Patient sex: M
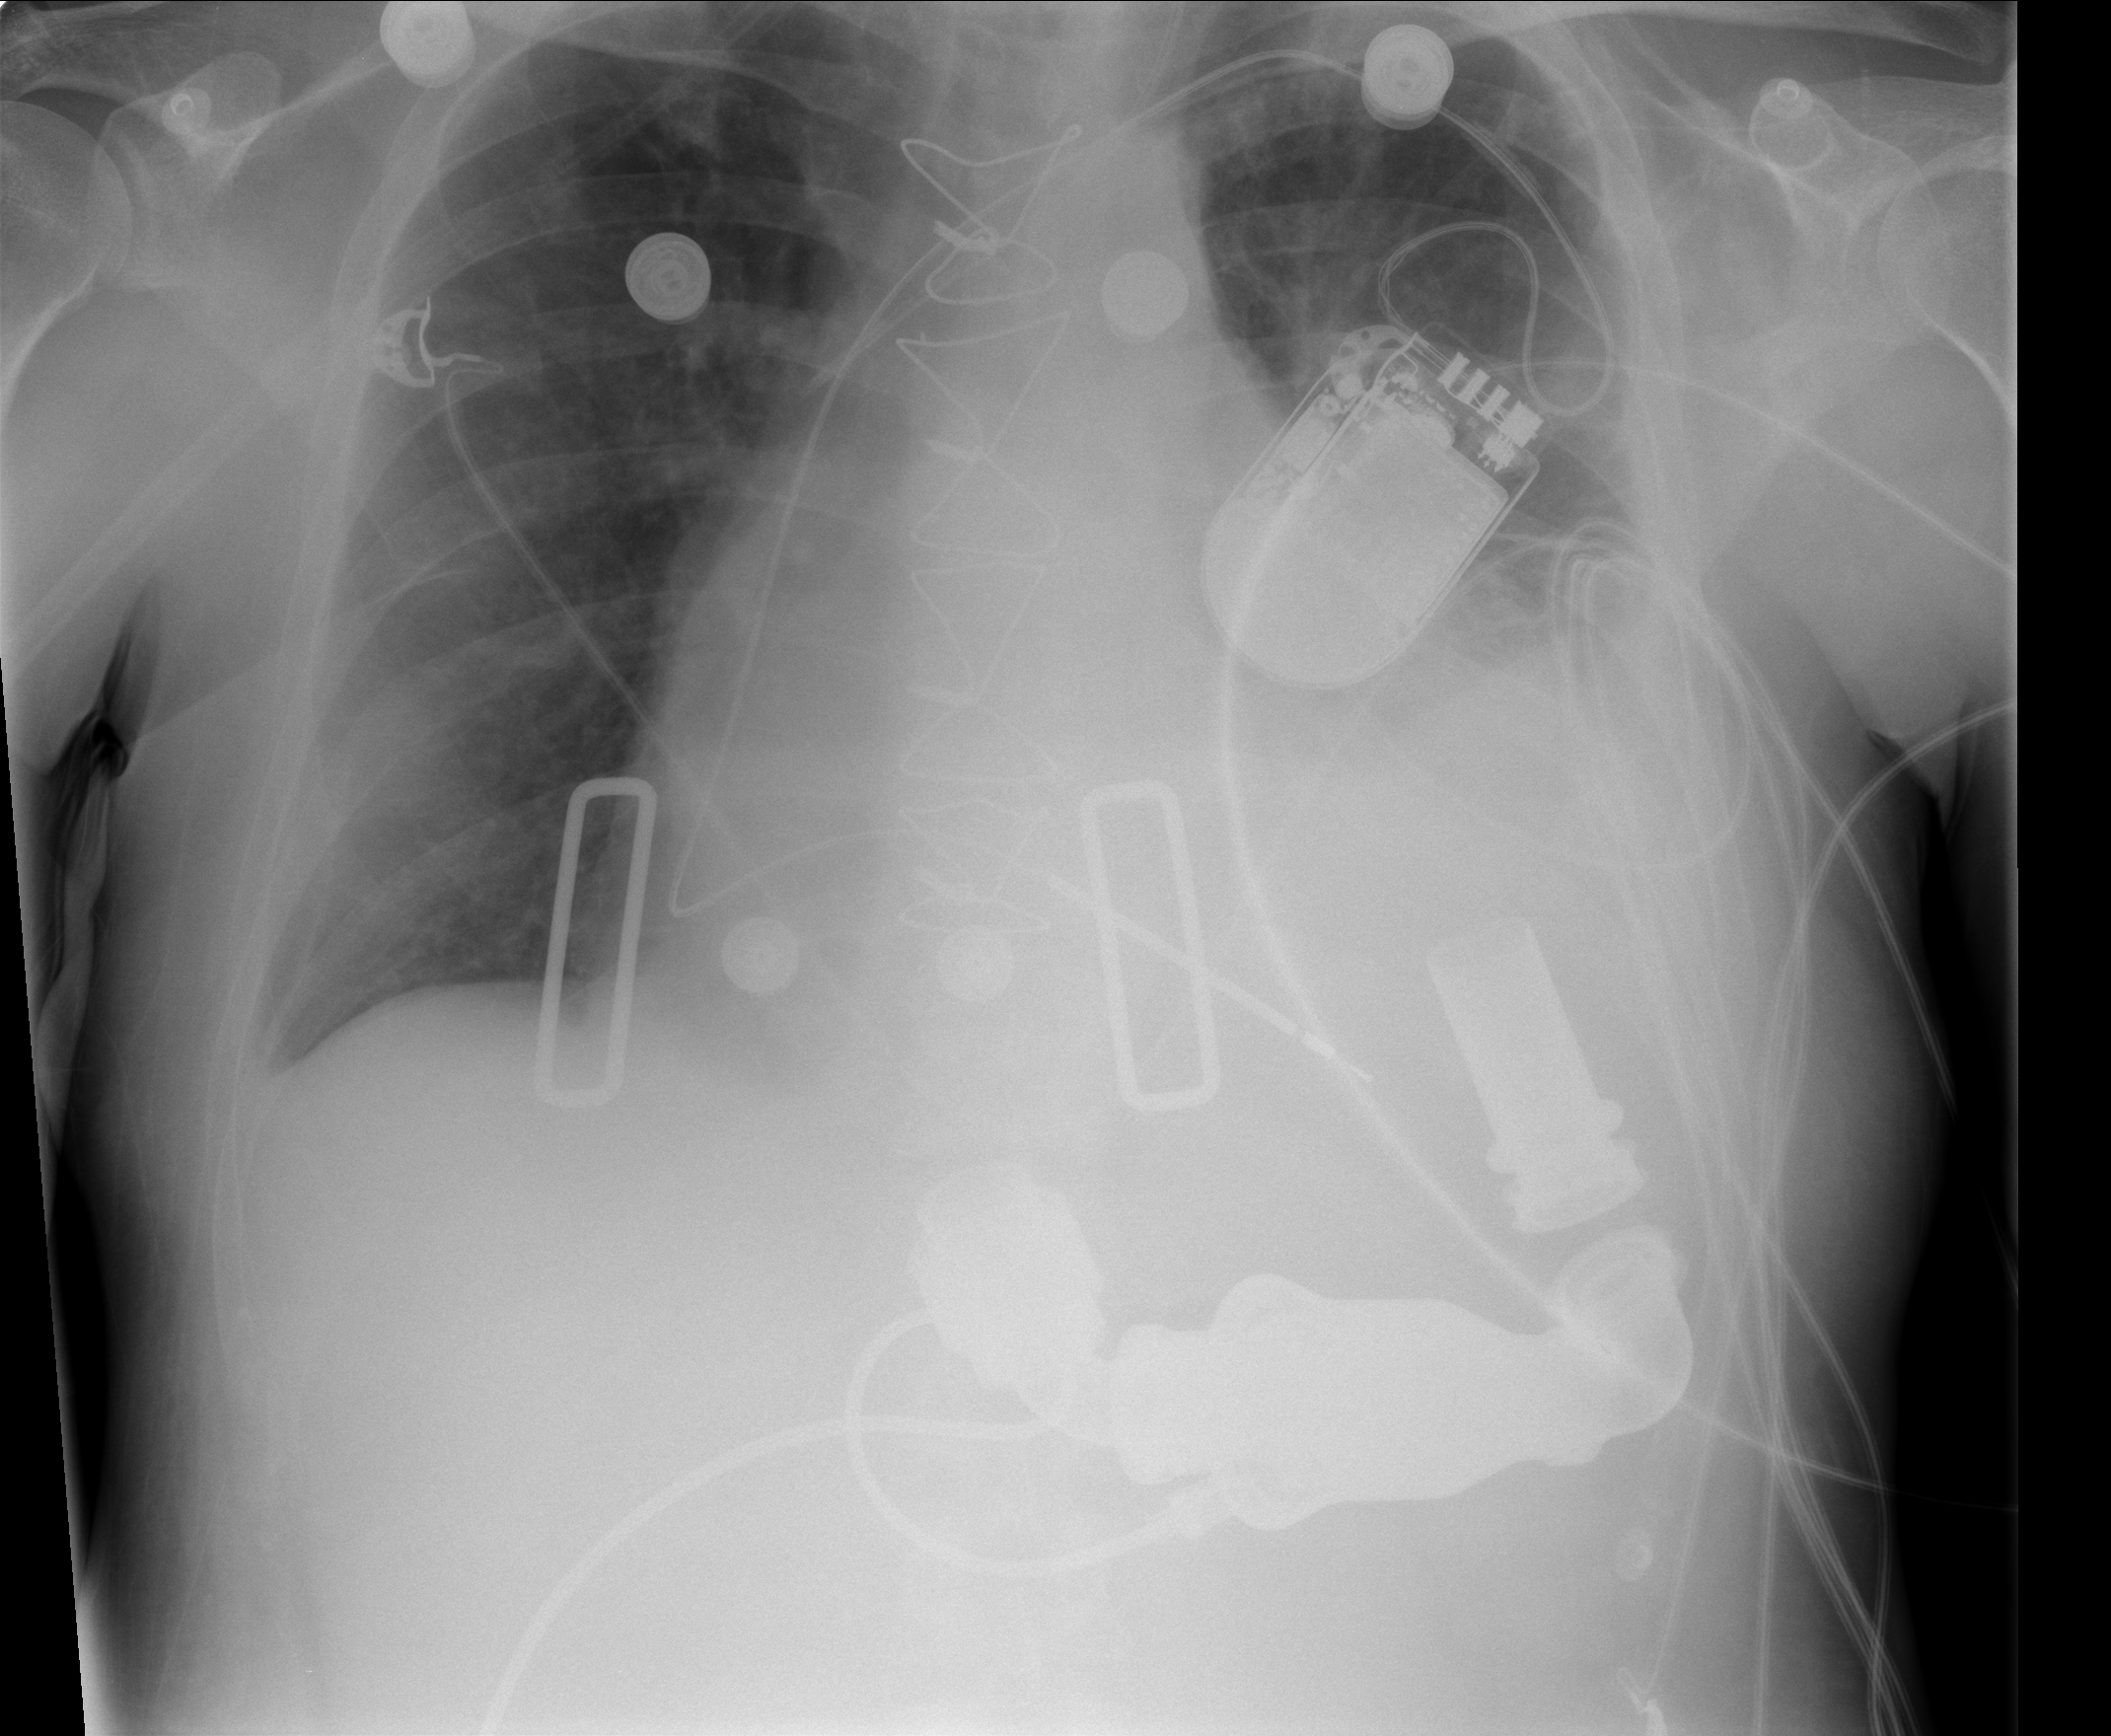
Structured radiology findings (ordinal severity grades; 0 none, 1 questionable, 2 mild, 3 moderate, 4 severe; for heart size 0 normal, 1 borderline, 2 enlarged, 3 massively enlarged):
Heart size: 2
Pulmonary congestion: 0
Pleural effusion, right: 0
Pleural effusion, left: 2
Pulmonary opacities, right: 0
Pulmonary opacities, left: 0
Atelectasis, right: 0
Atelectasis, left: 2